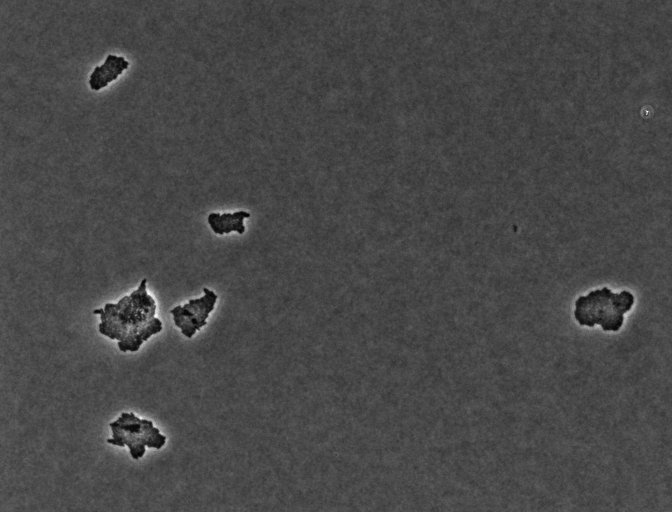
Phase contrast microscopy, 20x objective, 3 h incubation